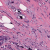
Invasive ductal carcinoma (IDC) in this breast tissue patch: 1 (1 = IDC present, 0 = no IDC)